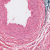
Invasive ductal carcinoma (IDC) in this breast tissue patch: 0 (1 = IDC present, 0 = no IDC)